Question: I'm calling the following function on wininet.dll in order to get online (C# pinvoke):
'''
[DllImport("wininet.dll", SetLastError = true, CharSet = CharSet.Auto)]
static extern int InternetDial(IntPtr hWndParent, string pszEntryName,
int dwFlags, ref int lpdwConnection,
int ReservedValue);
public static bool GetOnline()
{
int connectionID = 0;
InternetDial(IntPtr.Zero, "DefaultDialUp", INTERNET_AUTODIAL_FORCE_UNATTENDED, ref connectionID, 0);
return (connectionID != 0);
}
'''
The problem is when error occurs in the dial up process, such as hardware failure,
Windows shows a blocking dialog that ask the user how to procceed,
And my function is stuck until the user causes the dialog to be closed:

This code should be deployed on automatic systems so this is a major issue for me...
I'm looking for a way to suppress the error dialogs on the windows API level..
Thanks in advance,
Eitan.
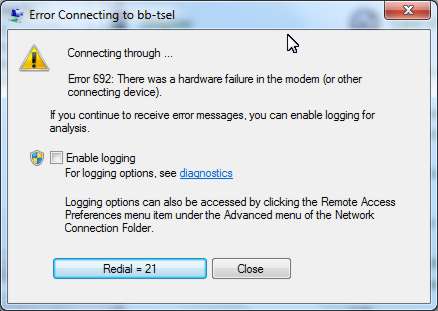
Answer: Iv'e managed to find a workaruond for the issue, but it's pretty nasty,
better solutions still welcome...
'''
const int WM_CLOSE = 0x10;
const int INTERNET_AUTODIAL_FORCE_UNATTENDED = 0x2;
[DllImport("User32.dll", EntryPoint = "PostMessage")]
public static extern int PostMessage(int hWnd, int Msg, IntPtr wParam, IntPtr lParam);
[DllImport("wininet.dll", SetLastError = true, CharSet = CharSet.Auto)]
static extern int InternetDial(IntPtr hWndParent, string pszEntryName, int dwFlags, ref int lpdwConnection, int ReservedValue);
public static bool GetOnline()
{
connectionID = 0;
Form f = null;
var t = new Thread((ParameterizedThreadStart)delegate
{
f = new Form();
InternetDial(f.Handle, "DefaultDialUp", INTERNET_AUTODIAL_FORCE_UNATTENDED, ref connectionID, 0);
});
t.Start();
t.Join(23000); //wait 23 seconds before closing the window
f.Invoke((EventHandler)delegate {
PostMessage(f.Handle.ToInt32(), WM_CLOSE, IntPtr.Zero, IntPtr.Zero);
});
t.Join();
return (connectionID != 0);
}
'''